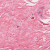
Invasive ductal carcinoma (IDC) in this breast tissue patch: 0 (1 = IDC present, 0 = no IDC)